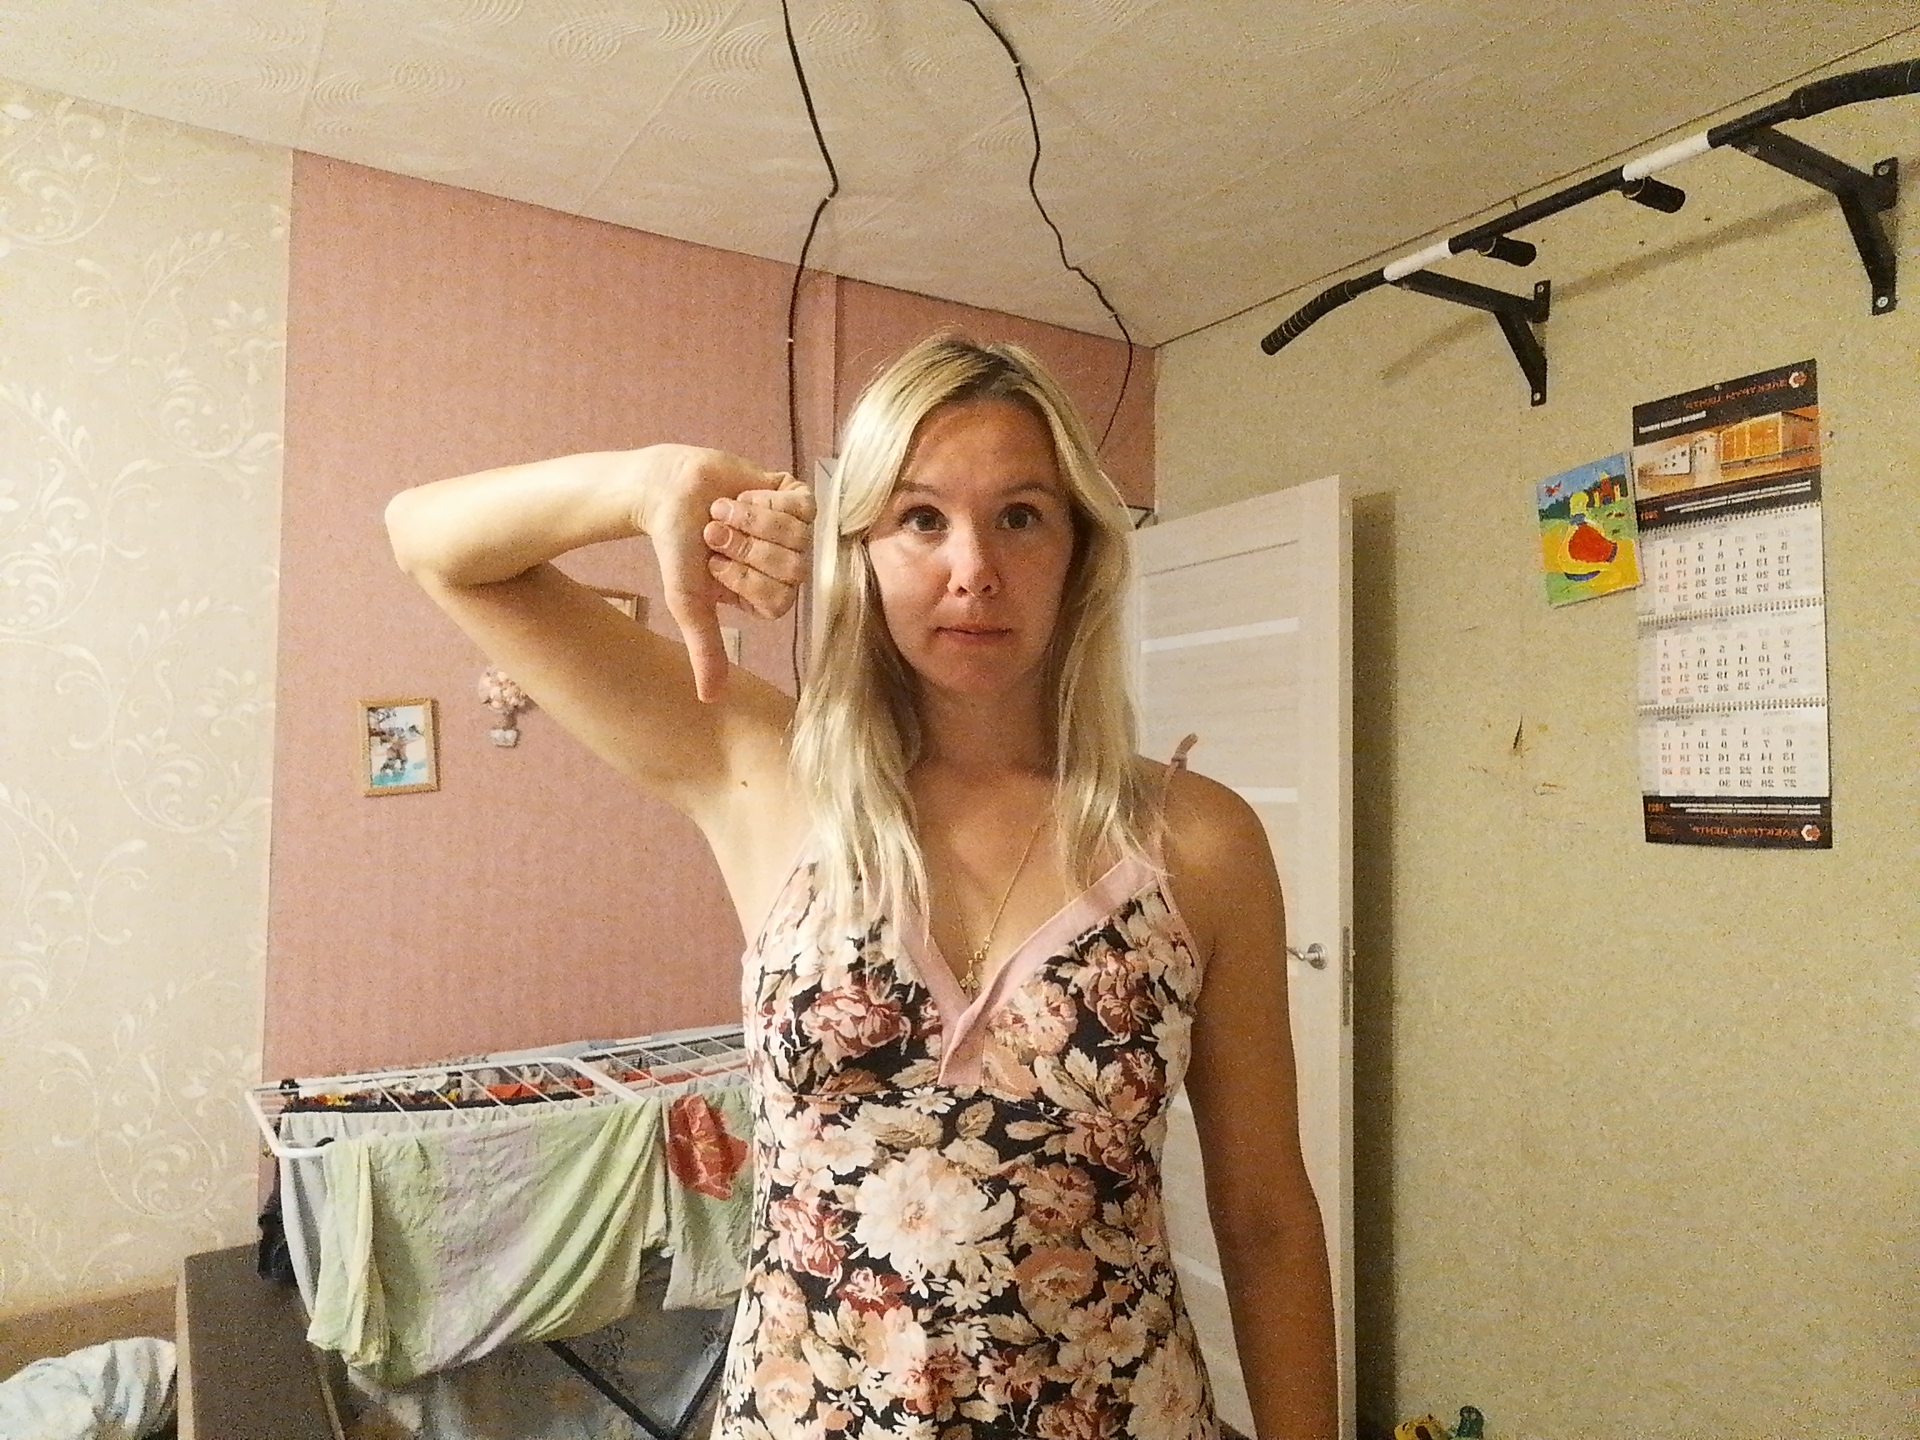
Label: noise